Aerial crown-view tile of a tropical tree (Barro Colorado Island, Panama), acquired 20240813:
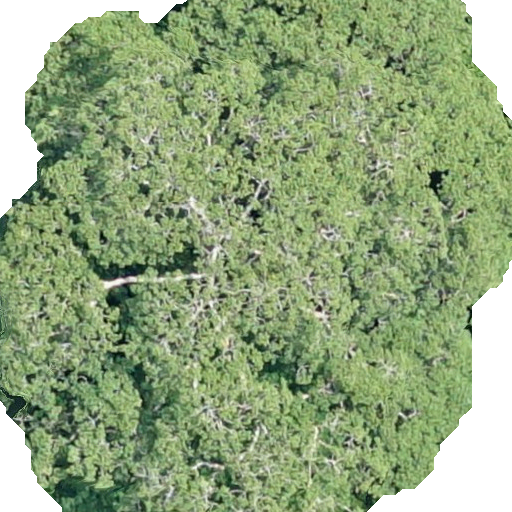
Species: Sterculia apetala
GBIF accepted scientific name: Sterculia apetala
Crown area: 397.116 m²